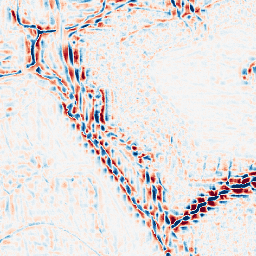
Category: wavelet
Decomposition family: wavelet_reverse_biorthogonal
Decomposition parameters: wavelet: rbio4.4
level: 3
Upsampling method: quintic
Upsampling parameters: scale: 4
Upsampling scale: 4